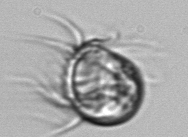
Label: Leegaardiella_ovalis